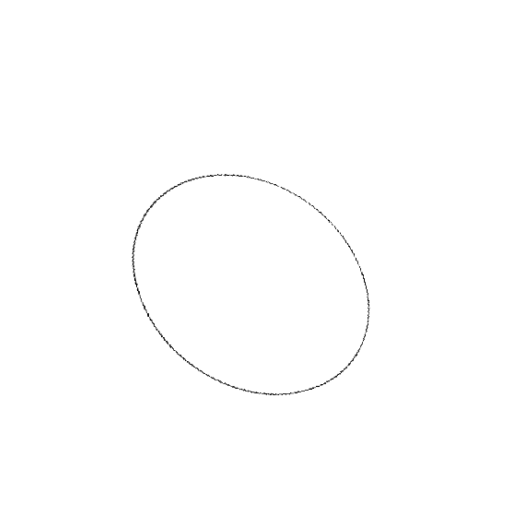
Crossing number: 0